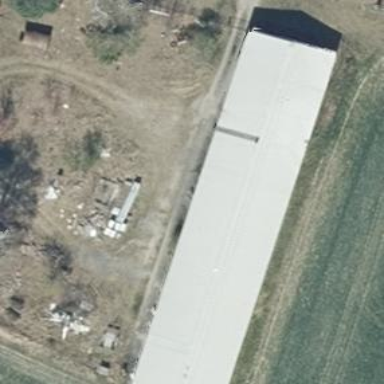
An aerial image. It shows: Building with gabled roof oriented along its length. The roof is light gray color.